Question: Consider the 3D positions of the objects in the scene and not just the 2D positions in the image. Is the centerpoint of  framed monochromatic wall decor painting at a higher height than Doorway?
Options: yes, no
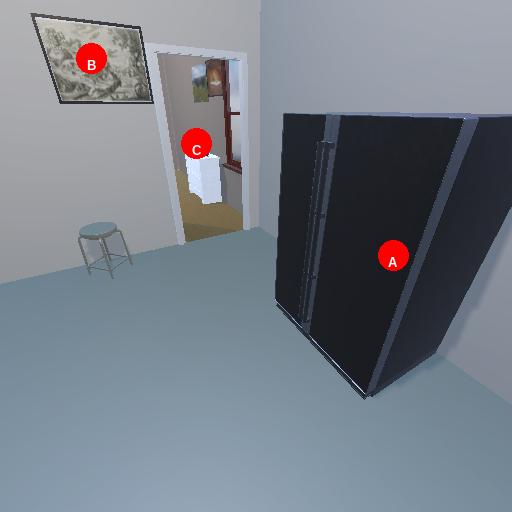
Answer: yes